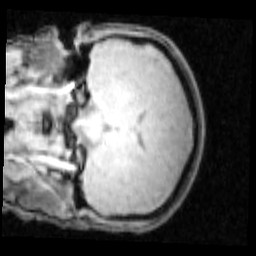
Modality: PDw
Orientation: coronal
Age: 22
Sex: male
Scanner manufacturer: siemens
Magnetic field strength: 3 T
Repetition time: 0.25 s
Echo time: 0.00103 s